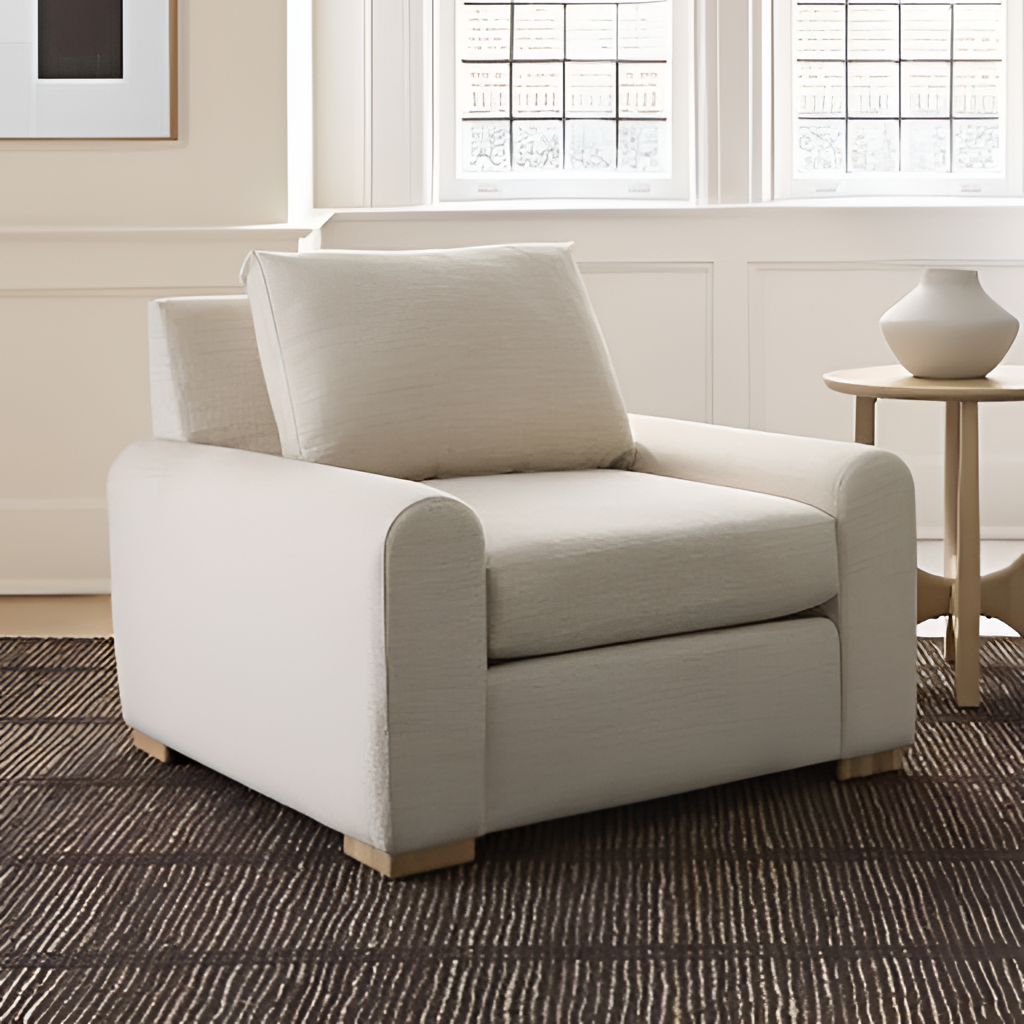
living room, fabric armchair, contemporary, brown wood flooring, with plank pattern, panel wallpaper, with solid pattern